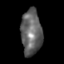
Tissue: skin
Cell type: Epithelial cells
Senescence score: 0.2735
Nuclear area (px): 922
Mean DAPI intensity: 99.768